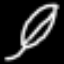
Label: leaf